Question: This may be a bit of a long shot...
I have a C project and want to include a C++ file however I am getting an error with the following code:
'''
//GPIO_CPP.cpp
class GPIO
{
public:
uint32_t Port;
uint32_t Pin;
};
#ifndef __cplusplus
#error Enable CPP compilation
#endif
'''
This inluded in my main.c as follows:
'''
//main.c
#include "GPIO_CPP.cpp"
'''
Error:
'''
Error[Pe020]: identifier "class" is undefined
'''
I have also tried putting this in a header file with .h and .hpp extensions with the same behaviour.
I've placed a compiler check:
'''
#ifndef __cplusplus
#error Enable CPP compilation
#endif
'''
which is firing.
My compiler options:

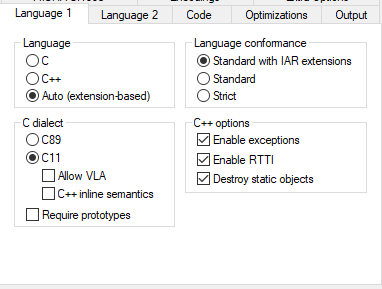
Answer: Assuming you are trying to include C++ module in C project, best way to do this is this:
'''
#ifndef GPIO_H
#define GPIO_H
// Types accessible to C and C++ modules
struct GPIO
{
uint32_t Port;
uint32_t Pin;
};
// Functions accessible to C and C++ modules.
// Use extern "C" only when included to C++ file.
#ifdef __cplusplus
extern "C" {
#endif
void foo(uint32_t x);
#ifdef __cplusplus
}
#endif
// Functions accessible to C++ modules only.
// These functions not visible if included to C file.
#ifdef __cplusplus
void bar(uint32_t x);
#endif
#endif
'''
'''
#include "gpio.h"
// extern "C" declaration must be visible to this definition to compile with C compatible signature
void foo(uint32_t x) {
// It's OK to call C++ functions from C compatible functions,
// because this is C++ compilation unit.
bar(x);
}
// This function can be called only from C++ modules
void bar(uint32_t x) {
// It's OK to call C compatible functions from C++ functions
foo(x);
}
'''
'''
#include "gpio.h"
// Use only C compatible types (struct GPIO) and functions (foo) here
int main(void) {
foo(1); // ok, because of extern "C"
bar(1); // invalid because this is C file
}
'''
Add 'main.c' and 'gpio.cpp' to your project tree, and make sure Language setting is set to 'Auto'.